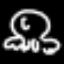
Label: frog